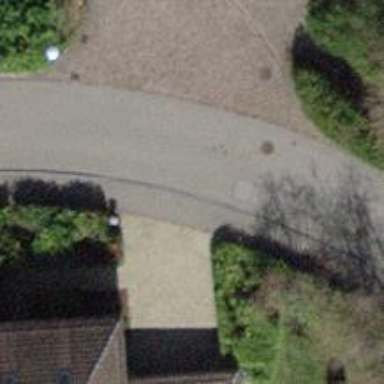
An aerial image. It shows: Residential road with asphalt surface and no sidewalk.